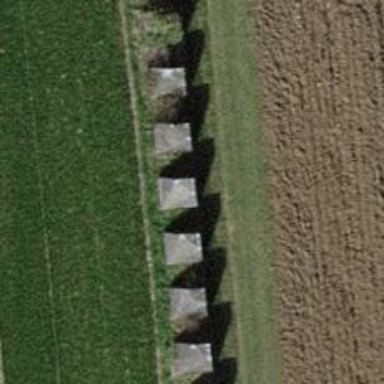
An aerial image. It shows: Block barrier.